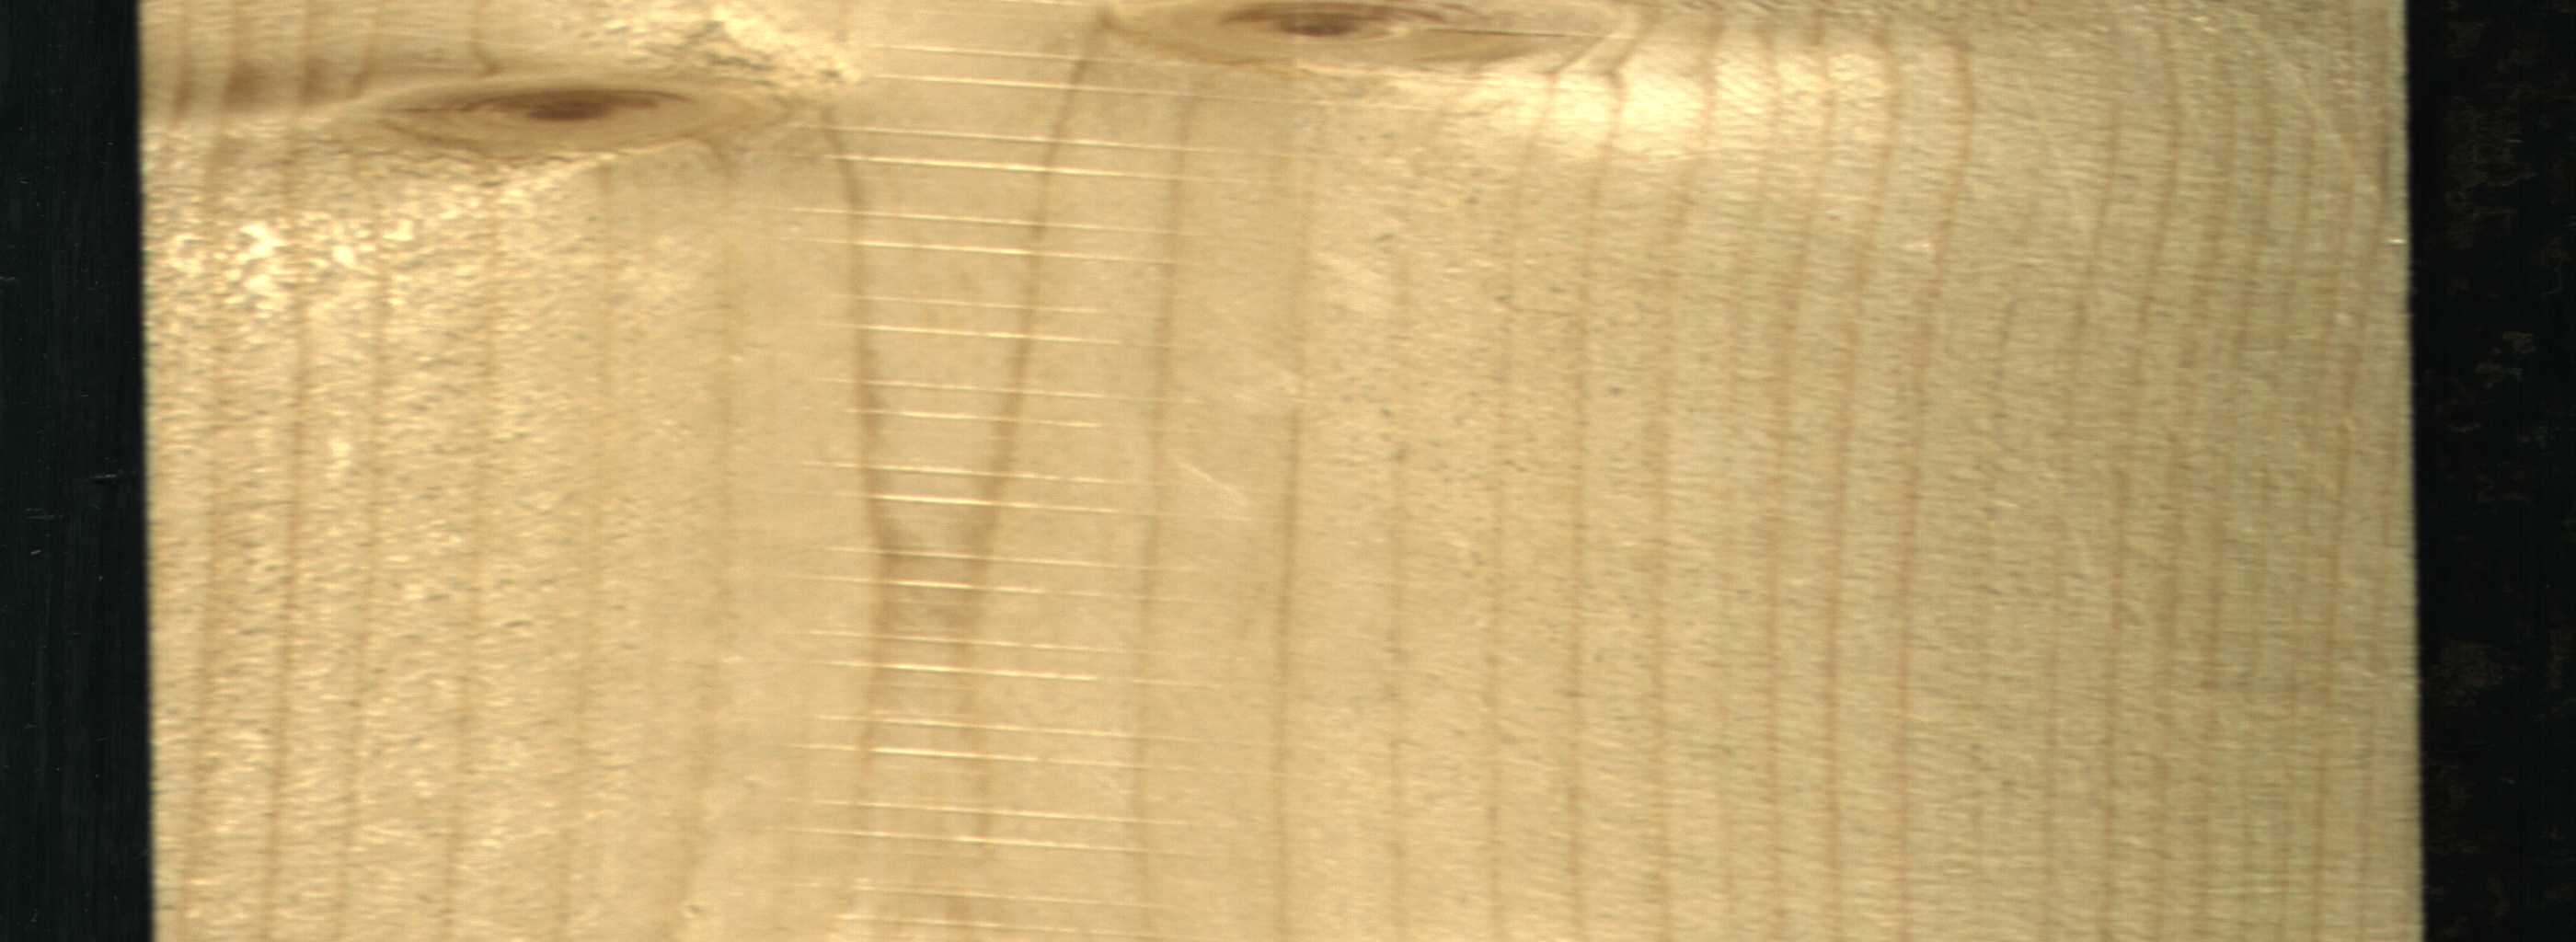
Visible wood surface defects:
Live_Knot
Live_Knot